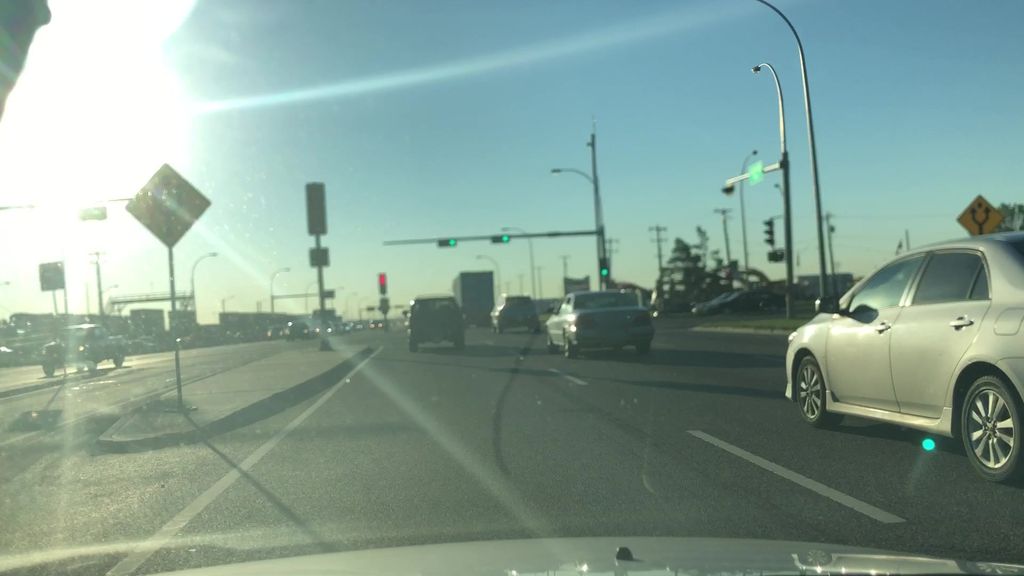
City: edmonton